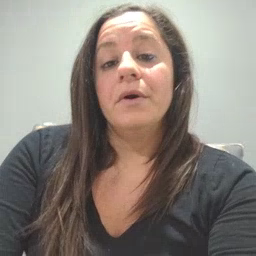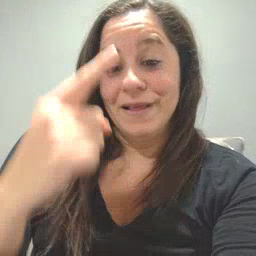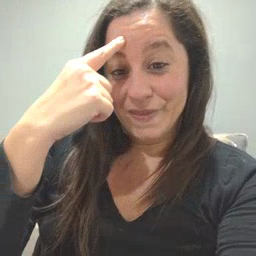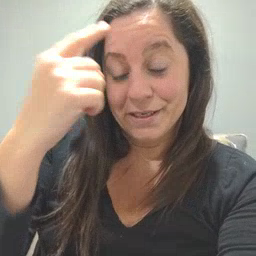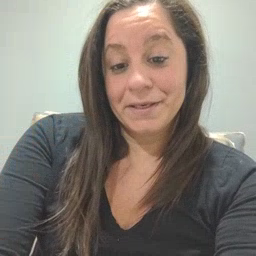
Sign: think